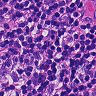
Metastatic tissue present: yes